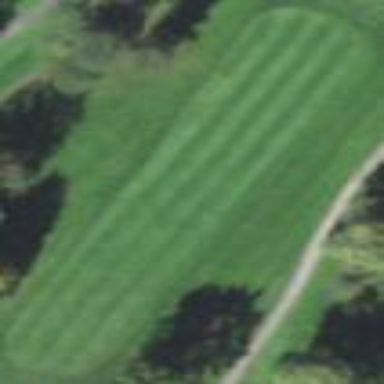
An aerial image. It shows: Scenic golf fairway.